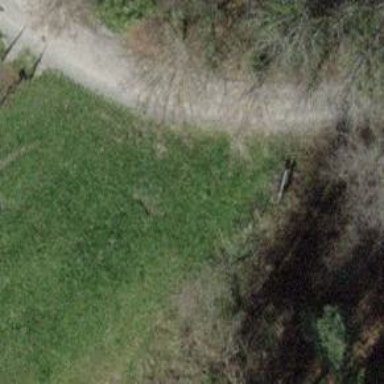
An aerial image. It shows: Brown bench.